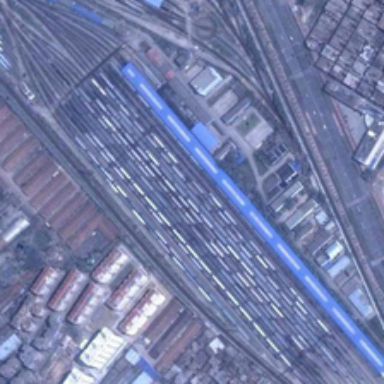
There are  long trains stopping in the abreast railys converging to a rail .